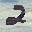
Label: 2